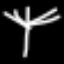
Label: palm tree